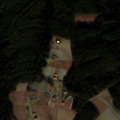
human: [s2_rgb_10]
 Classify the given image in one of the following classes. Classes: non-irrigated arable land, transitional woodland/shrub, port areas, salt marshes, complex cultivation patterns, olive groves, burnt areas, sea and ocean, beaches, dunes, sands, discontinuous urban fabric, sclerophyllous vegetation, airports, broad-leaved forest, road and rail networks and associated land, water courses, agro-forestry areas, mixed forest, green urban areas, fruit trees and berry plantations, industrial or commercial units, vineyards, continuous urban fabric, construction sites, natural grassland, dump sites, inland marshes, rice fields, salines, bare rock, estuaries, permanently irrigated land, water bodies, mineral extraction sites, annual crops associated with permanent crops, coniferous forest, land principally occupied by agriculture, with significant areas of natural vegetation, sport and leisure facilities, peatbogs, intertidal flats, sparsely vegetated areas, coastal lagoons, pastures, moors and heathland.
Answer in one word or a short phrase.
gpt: non-irrigated arable land, complex cultivation patterns, mixed forest